Question: Basically, I have a client that wants a breadcrumb trail implemented in the navigation bar. I realize Apple doesn't recommend this behavior, but the app I'm building is for internal use only and won't be submitted to the App Store.
I need something along the lines of what AirVideo uses in their iPad App. Are there any navigation controllers that provide this functionality or any other code available?

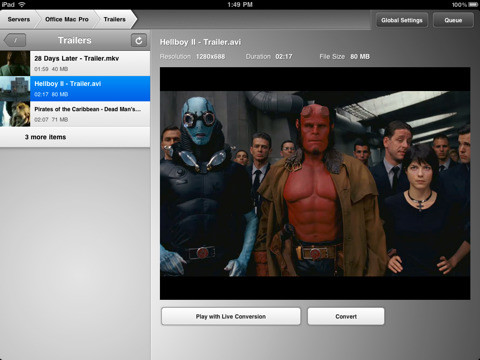
Answer: I think you'd have to create your own custom View Controller that holds a reference to the other views, and draws the buttons how you want.